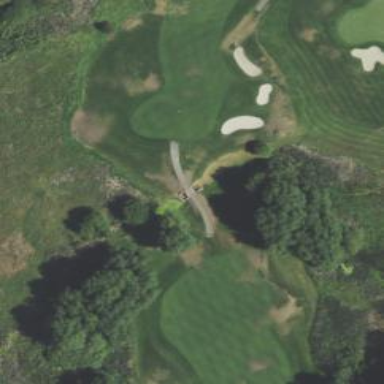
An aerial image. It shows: Path for golf carts.